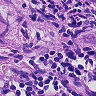
Metastatic tissue present: yes